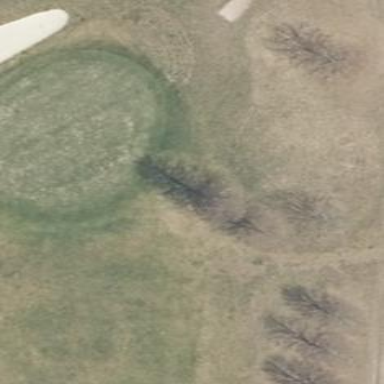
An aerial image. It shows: Golf green.